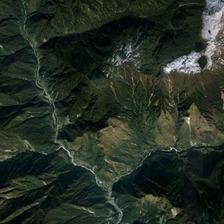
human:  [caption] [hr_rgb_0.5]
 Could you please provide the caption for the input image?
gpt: many long mountain roads are on the green hills .

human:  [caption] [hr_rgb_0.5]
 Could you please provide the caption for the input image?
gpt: the green hills are next to each other in an unbroken line .

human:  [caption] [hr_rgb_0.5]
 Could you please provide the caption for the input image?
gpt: some white snows cover a part of a piece of irregular green mountain .

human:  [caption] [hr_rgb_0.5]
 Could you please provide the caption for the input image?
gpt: some white snows cover a part of a piece of irregular green mountain .

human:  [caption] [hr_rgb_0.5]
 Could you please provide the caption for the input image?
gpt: the green hills are next to each other in an unbroken line .